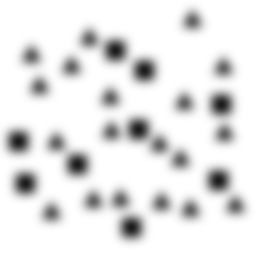
Squares: 9
Triangles: 19
Stars: 0
Total shapes: 28